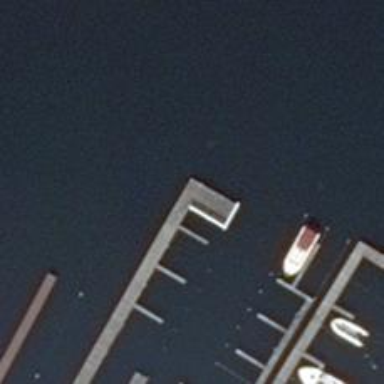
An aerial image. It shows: Man-made pier.